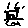
Label: cat